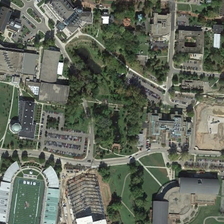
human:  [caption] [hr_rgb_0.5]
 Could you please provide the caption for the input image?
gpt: many buildings and green trees are in a school with a stadium .

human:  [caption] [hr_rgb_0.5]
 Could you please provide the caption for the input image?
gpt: many buildings and green trees are in a school with a stadium .

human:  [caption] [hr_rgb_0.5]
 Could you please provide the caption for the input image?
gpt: many buildings and green trees are in a school with a stadium .

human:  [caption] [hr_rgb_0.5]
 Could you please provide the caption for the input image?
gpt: many buildings and green trees are in a school with a stadium .

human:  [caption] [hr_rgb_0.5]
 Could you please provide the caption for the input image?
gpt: many buildings and green trees are in a school with a stadium .